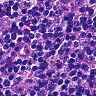
Metastatic tissue present: no